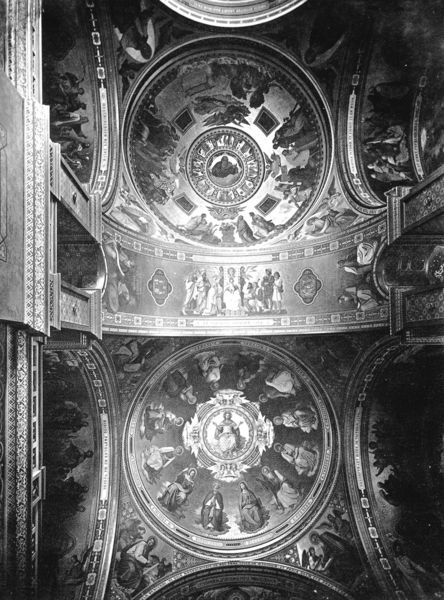
Titel: Allerheiligen-Hofkirche - Zustand vor 1944
Künstler: Leo von Klenze
Standort: München
Institution: Residenz
Schlagwörter: dunkel, gemälde, gott, himmel, schatten, weiß, wolken, menschen, bunt, fenster, grau, hell, laterne, laternen, licht, pfeiler, raum, schwarz, stützen, säule, säulen, dach, wolke, malerei, barock, bibel, kirche, gold, decke, klassizismus, gotik, renaissance, rokoko, kreis, rund, engel, putte, schiff, bogen, italien, perspektive, zwei, empore, pilaster, saal, figuren, joche, kuppel, dekoration, ornamente, foto, fotografie, kirchen, oben, photographie, bögen, nische, gewölbe, kuppeln, dom, schwarz weiss, kreise, kugel, mosaik, zwickel, kathedrale, photo, sims, kirchenschiff, heiligenschein, gesims, mittelschiff, gotisch, christus, jesus, jesus christus, untersicht, fresken, romanik, segen, zentrum, deckenfresken, heilige, deckengemälde, fresko, kirchlich, jünger, heilig, putten, maria, fotographie, joch, putti, sakral, fresco, goldgrund, sakralbau, basilika, photografie, nischen, deckenmalerei, romanisch, rotunde, kämpferplatte, pendentif, kuppeldach, katholizismus, gurtbogen, christ, mandorla, katholisch, apostel, gottvater, evangelisten, giotto, deckenfresko, kirchendach, ausmalung, pantokrator, scheidbogen, chistlich, doppelkuppek, kirchenschiffe, kirchenshciff, scheidbögen, tombour, zentren, 1400, dechenfresko, 1360